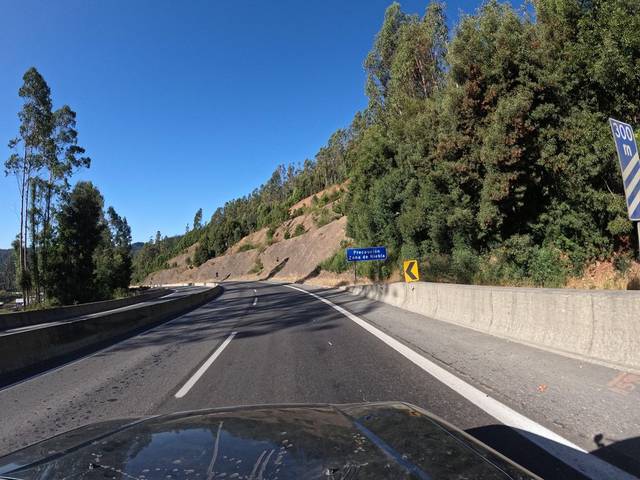
Region: Chile
Coordinates: -37.119, -73.148